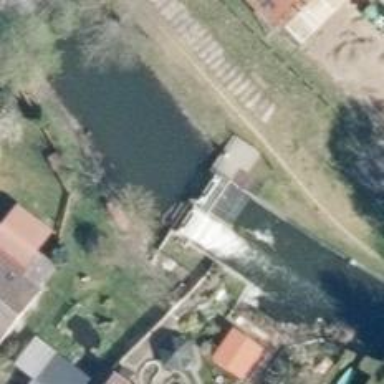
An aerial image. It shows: Weir in waterway.